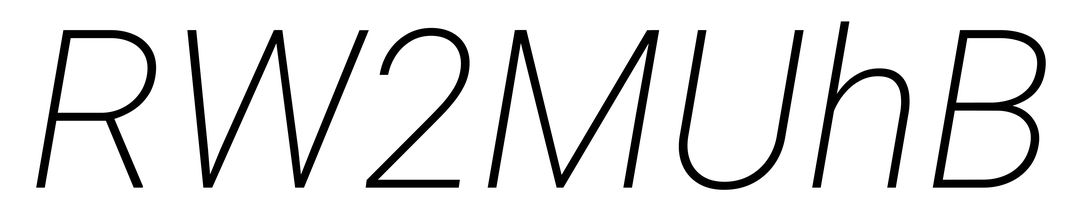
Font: Roboto-Italic_ExtraLight_Italic